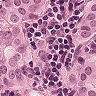
Metastatic tissue present: yes